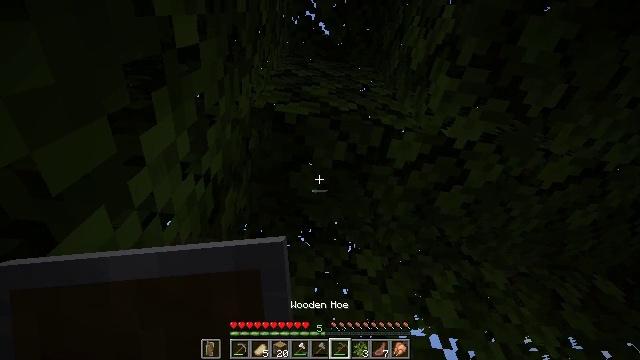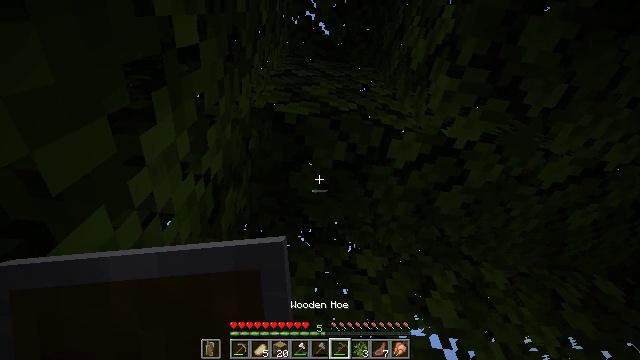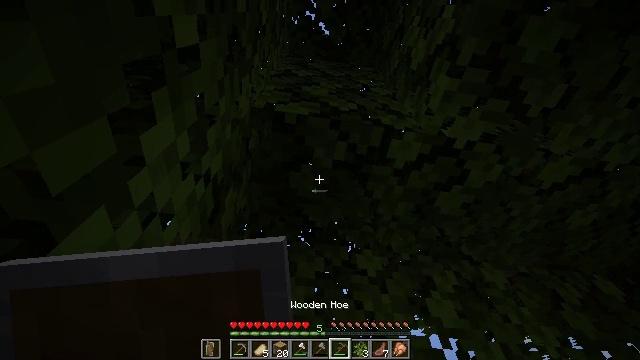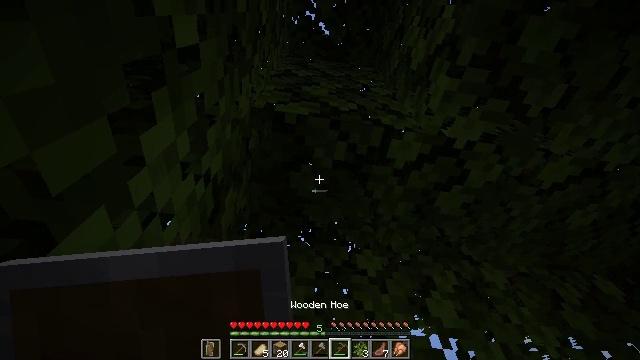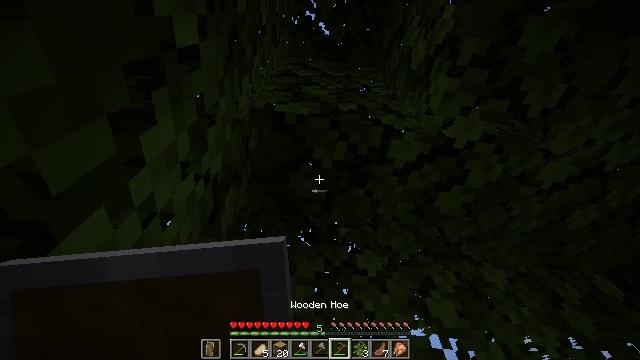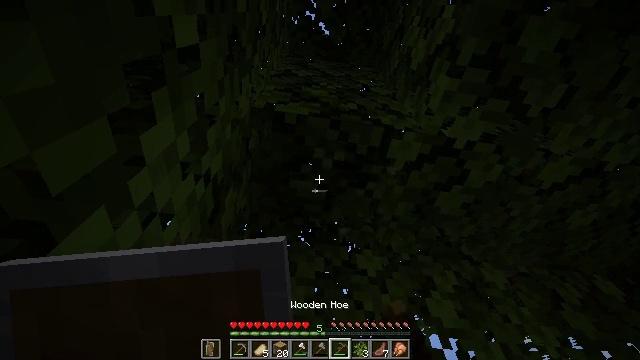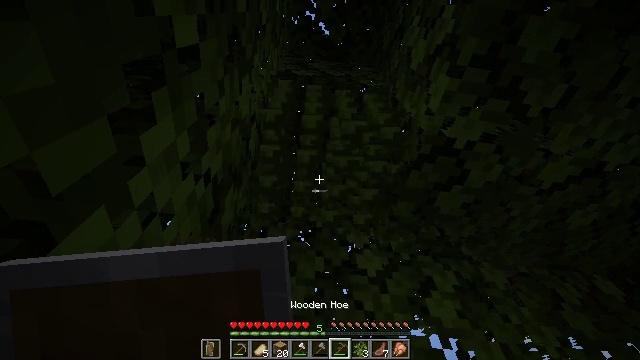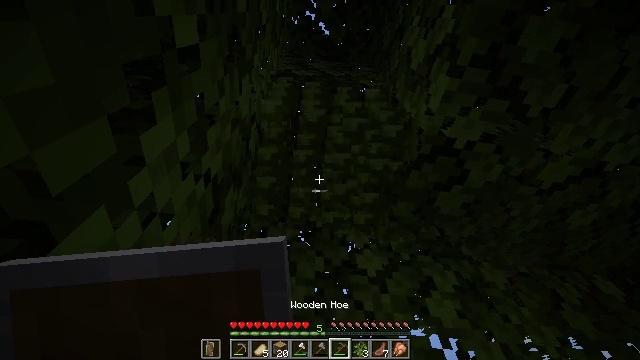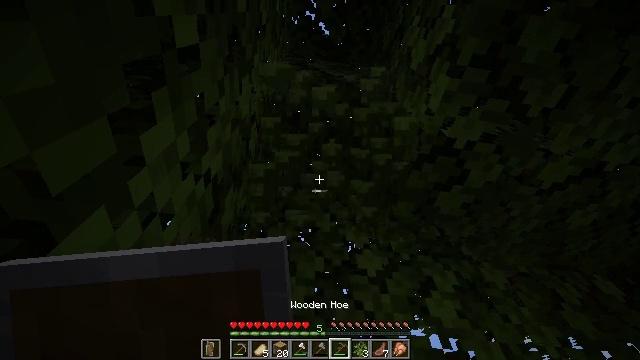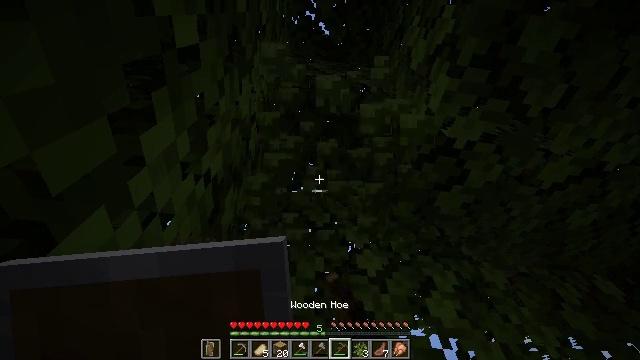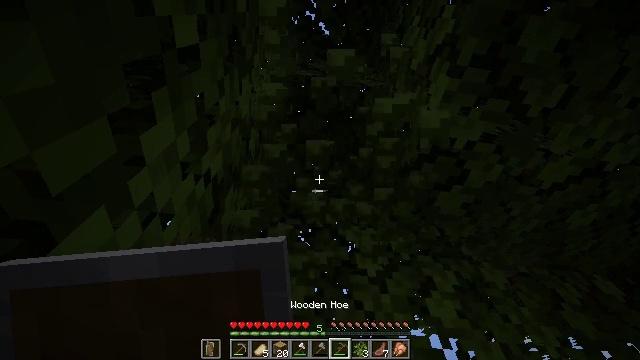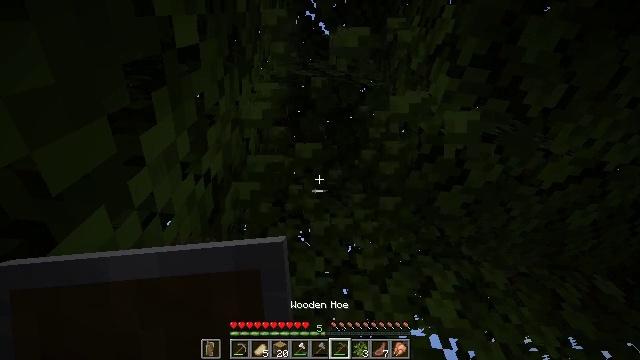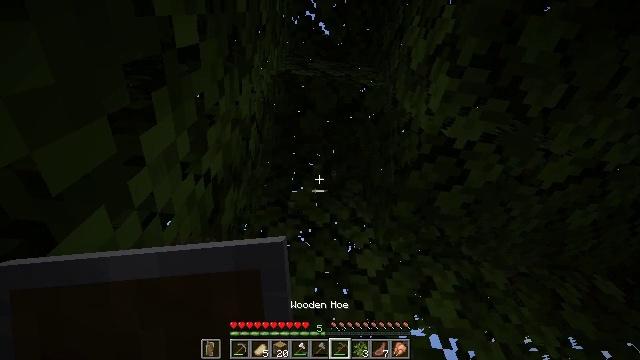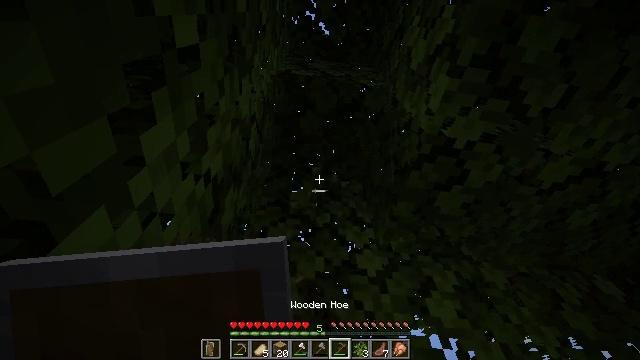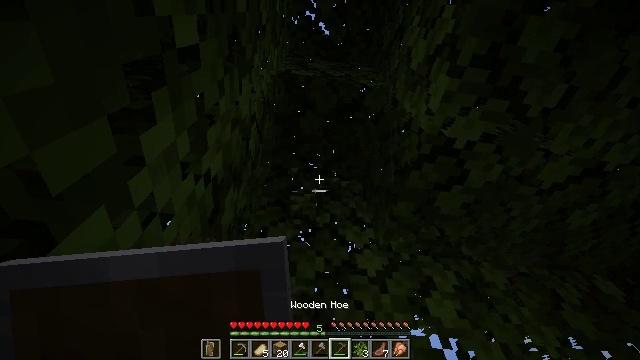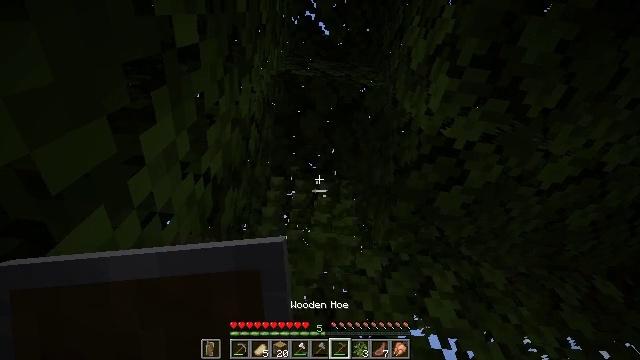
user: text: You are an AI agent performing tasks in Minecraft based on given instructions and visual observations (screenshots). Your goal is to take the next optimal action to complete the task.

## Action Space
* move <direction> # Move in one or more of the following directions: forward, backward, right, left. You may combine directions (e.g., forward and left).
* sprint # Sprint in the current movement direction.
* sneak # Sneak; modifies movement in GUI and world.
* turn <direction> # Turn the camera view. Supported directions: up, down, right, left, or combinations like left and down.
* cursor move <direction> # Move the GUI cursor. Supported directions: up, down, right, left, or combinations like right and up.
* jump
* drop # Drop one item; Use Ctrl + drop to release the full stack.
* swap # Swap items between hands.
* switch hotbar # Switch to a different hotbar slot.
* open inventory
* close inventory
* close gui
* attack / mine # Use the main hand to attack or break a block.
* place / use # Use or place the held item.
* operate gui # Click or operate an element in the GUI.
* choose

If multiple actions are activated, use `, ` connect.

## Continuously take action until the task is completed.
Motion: motion action
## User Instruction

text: Mine oak leaves.
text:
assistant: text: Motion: no_op
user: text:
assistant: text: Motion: no_op
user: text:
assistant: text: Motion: no_op
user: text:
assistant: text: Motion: attack / mine
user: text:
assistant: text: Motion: attack / mine
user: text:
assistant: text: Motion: attack / mine
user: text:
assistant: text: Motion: attack / mine
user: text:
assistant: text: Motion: attack / mine
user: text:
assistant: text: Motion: attack / mine
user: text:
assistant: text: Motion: attack / mine
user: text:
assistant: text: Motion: attack / mine
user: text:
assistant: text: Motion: attack / mine
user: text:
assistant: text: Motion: attack / mine
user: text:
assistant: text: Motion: attack / mine
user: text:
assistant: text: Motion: attack / mine
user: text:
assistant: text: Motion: turn right, attack / mine
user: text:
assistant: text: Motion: turn right, attack / mine
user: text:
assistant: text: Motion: turn right and down, attack / mine
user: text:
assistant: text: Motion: turn right and down, attack / mine
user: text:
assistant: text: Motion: turn right, attack / mine
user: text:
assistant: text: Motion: turn right, attack / mine
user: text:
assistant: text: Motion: attack / mine
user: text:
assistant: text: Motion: attack / mine
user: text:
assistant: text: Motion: attack / mine
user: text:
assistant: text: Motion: turn right, attack / mine
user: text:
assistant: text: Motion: attack / mine
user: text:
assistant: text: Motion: attack / mine
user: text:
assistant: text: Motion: attack / mine
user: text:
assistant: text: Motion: attack / mine
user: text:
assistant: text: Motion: turn right, attack / mine